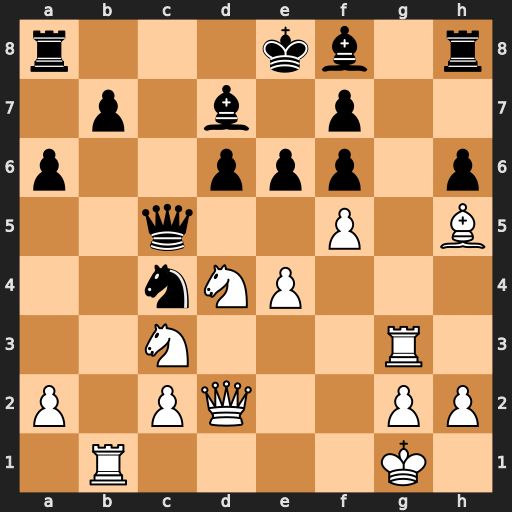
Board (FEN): r3kb1r/1p1b1p2/p2ppp1p/2q2P1B/2nNP3/2N3R1/P1PQ2PP/1R4K1
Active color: w
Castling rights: kq
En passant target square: -
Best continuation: Qf2 e5 Ne6 Qxf2+ Kxf2